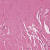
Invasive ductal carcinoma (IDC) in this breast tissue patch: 1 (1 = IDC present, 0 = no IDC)